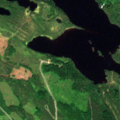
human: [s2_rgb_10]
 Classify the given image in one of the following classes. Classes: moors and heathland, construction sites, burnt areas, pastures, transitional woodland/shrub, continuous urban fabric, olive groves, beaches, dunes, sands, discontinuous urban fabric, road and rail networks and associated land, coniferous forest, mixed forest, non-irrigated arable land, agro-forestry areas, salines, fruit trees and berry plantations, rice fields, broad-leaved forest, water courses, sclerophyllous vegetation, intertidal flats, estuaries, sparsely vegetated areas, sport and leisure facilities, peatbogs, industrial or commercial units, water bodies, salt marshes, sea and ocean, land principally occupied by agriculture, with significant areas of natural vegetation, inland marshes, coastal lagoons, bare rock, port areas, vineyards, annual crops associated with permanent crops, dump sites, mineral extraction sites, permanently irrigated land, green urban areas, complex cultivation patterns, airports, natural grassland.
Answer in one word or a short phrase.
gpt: coniferous forest, transitional woodland/shrub, water bodies